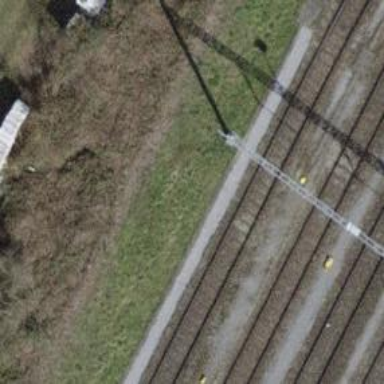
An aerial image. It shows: Single-track electrified railway siding with contact line.